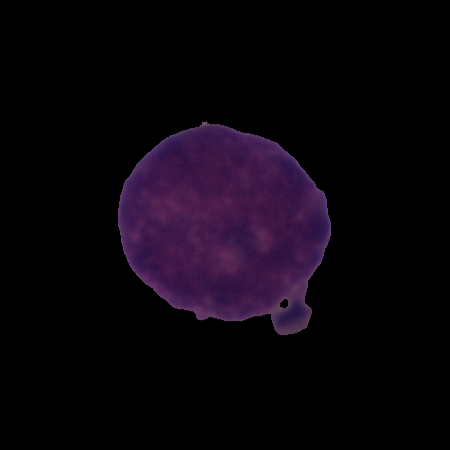
Label: cancer